Field crop: maize
Growth stage: 2
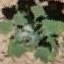
Species: chenopodium